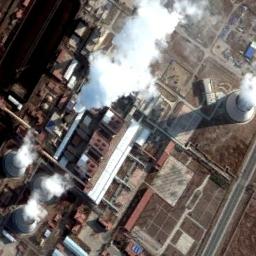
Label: thermal_power_station